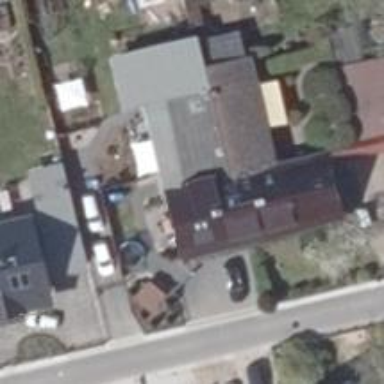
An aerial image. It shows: Simple and straightforward house.